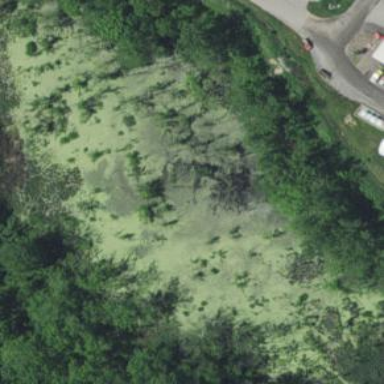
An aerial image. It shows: Swampy wetland area.